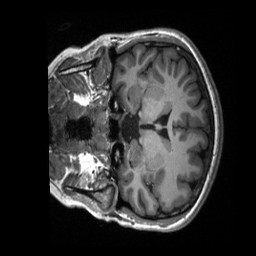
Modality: T1w
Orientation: coronal
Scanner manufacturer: siemens
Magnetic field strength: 3 T
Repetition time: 2.3 s
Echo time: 0.00232 s